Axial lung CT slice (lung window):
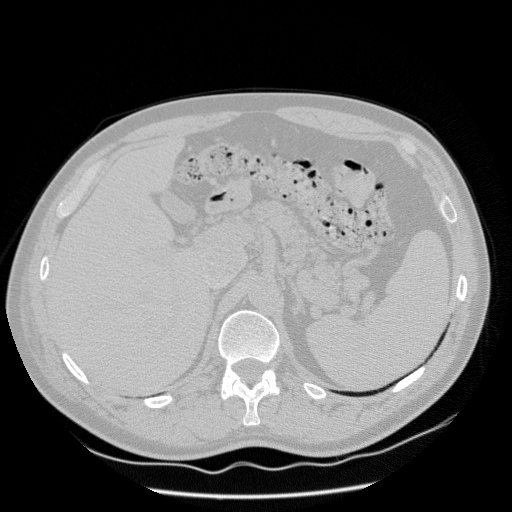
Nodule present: no